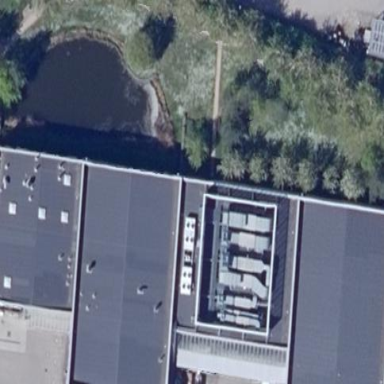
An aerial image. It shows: Hospital building.